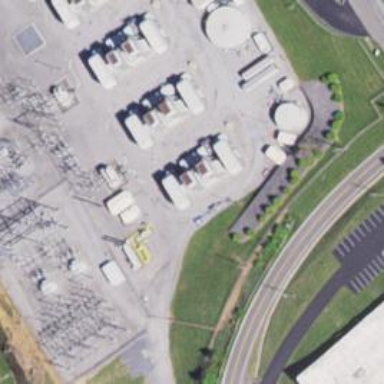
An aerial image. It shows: Gas turbine generator.